Interaction volume radius: 5 \u00c5
Interaction volume height: 25 \u00c5
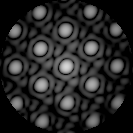
Disorder parameter: 0.02758